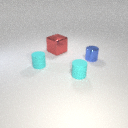
large red metal cube to the left of small blue metal cylinder